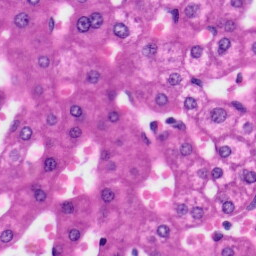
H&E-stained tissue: Liver